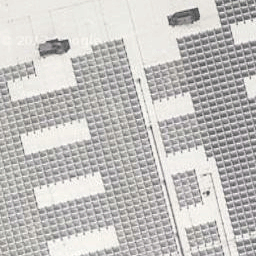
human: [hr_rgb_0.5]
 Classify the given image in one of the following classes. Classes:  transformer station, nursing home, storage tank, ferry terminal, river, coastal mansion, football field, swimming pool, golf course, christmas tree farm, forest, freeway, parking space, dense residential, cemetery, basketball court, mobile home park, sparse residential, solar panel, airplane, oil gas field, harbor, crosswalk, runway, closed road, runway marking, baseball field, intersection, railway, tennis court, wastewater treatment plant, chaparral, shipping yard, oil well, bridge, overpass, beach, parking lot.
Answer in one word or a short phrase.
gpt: solar panel